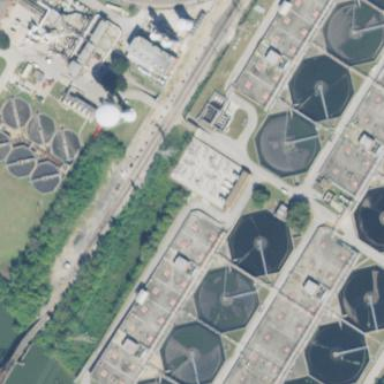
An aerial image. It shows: Wastewater plant.